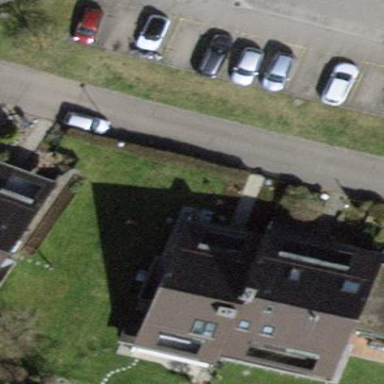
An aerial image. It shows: Semi-detached house with gabled roof.